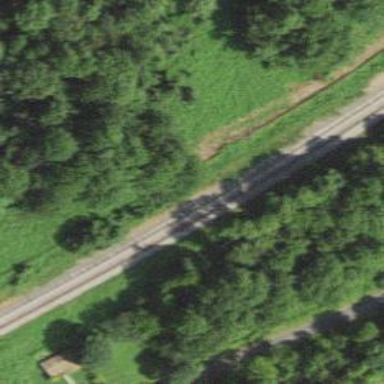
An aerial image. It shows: Railway track.